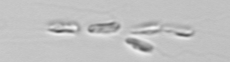
Label: Dinobryon